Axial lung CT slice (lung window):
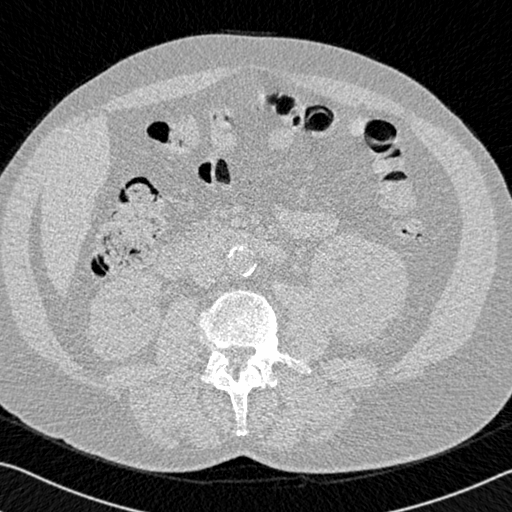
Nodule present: no